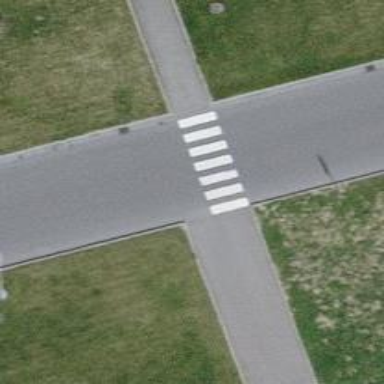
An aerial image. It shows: Uncontrolled zebra crossing on the road.